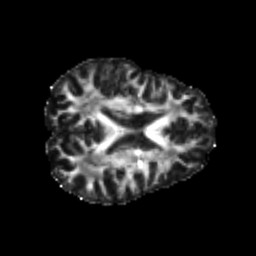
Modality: FA
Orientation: axial
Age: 25
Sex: male
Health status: healthy
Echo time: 0.074 s